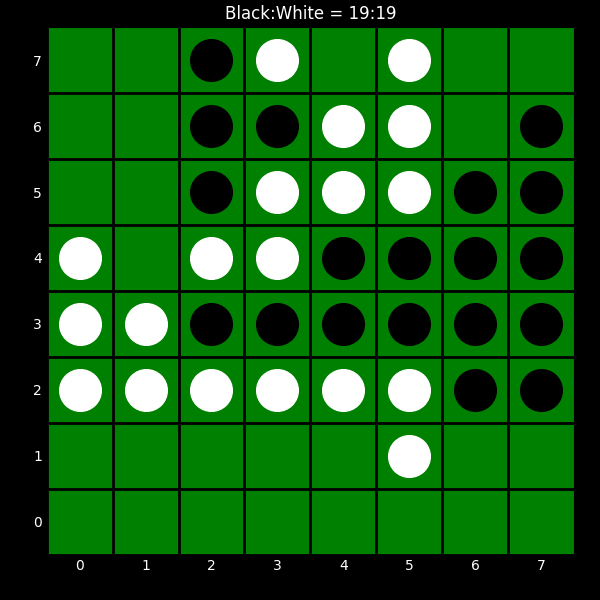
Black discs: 19
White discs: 19